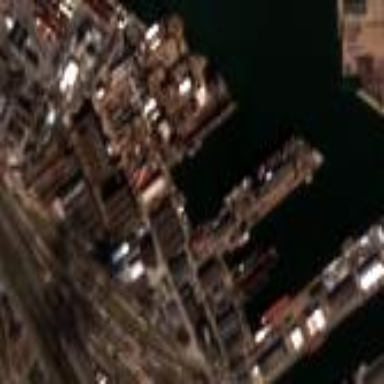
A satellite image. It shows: Industrial area.